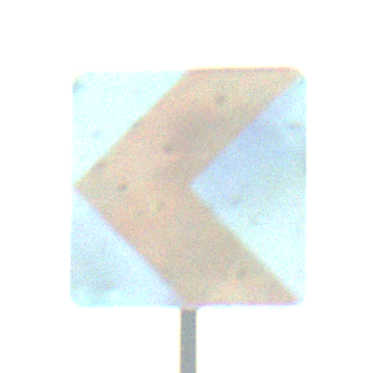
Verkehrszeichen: RichtungstafelnInKurvenKleinRechts
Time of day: SunriseSunset
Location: Outdoor (Nature)
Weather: PartlyCloudy
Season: NotSpecified
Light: Natural